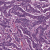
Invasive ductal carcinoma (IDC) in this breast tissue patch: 1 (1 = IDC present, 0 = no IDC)